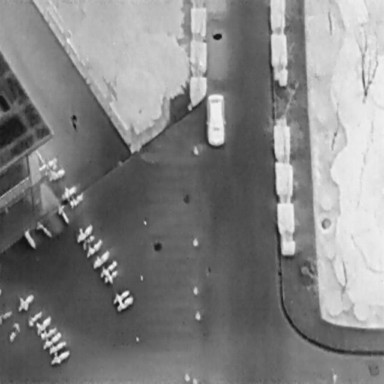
There are 26 objects shown in the infrared image, including a Car, a Person, and 24 Bicycles.